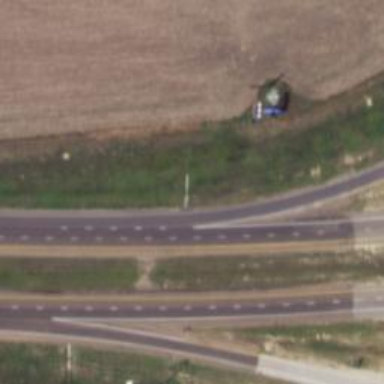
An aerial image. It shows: Road with dash markings.